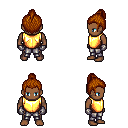
a pixel art fantasy rpg character, male body template, human, dark skin, gold chest armor, metal pants, brunette short topknot hairstyle, metal gloves, four views (front, back, left, right), 2x2 character sprite sheet, small pixel art, hard edges, no anti-aliasing